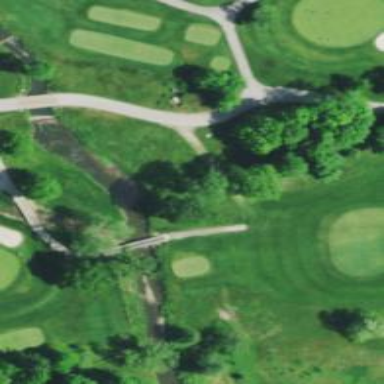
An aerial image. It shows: Pathway for golfing.